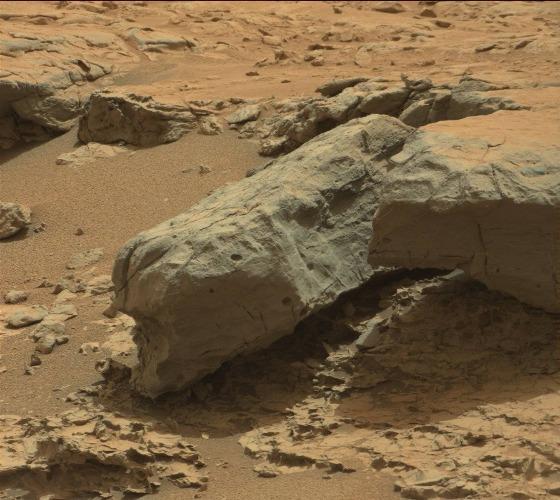
Terrain classes present: Bedrock, Gravel / Sand / Soil, Rock, Shadow